Question: This is the Spring-Integration-config I have:
'''
jdbc-inbound-adapter --> 1st QueueChannel --> Splitter --> Router --> ServiceActivator -->outbound-channel-adapter
'''
When I execute a load of 6000messages which are in a table to be picked up by the jdbc-inbound-adapter it takes 34Mins to get all these messages processed.
And I observed it takes lot of time to get a message to move from Splitter to Router. To decrease the time can I use the below configuration: ()
'''
<si:splitter input-channel="firstQueueChannel" output-channel="splitQueueChannel" auto-startup="true" send-timeout="1">
<si:poller fixed-delay="50" time-unit="MILLISECONDS" receive-timeout="5000" max-messages-per-poll="200" task-executor="messageTypeSplitterTaskExecutor"/>
</si:splitter>
<task:executor id="messageTypeSplitterTaskExecutor" pool-size="2-20" queue-capacity="10" keep-alive="1" rejection-policy="CALLER_RUNS"/>
<si:router input-channel="splitQueueChannel" ref="messageTypeRouter" method ="routeMessage" auto-startup="true" >
<si:poller fixed-delay="50" time-unit="MILLISECONDS" receive-timeout="5000" max-messages-per-poll="200" task-executor="messageTypeRouterTaskExecutor"/>
</si:router>
<task:executor id="messageTypeRouterTaskExecutor" pool-size="2-20" queue-capacity="10" keep-alive="1" rejection-policy="CALLER_RUNS"/>
'''
My Question here is: Should I use fixed-rate or fixed-delay on the Poller and should the receive-timeout should be 0 as suggested by Gary in this link:
<URL>
It would be great if some one can point me in the right direction. We get a load of 400K messages on 30% load
Update:
This is the jdbc-inbound-adapter config and the adapter uses the puts the messages on the 'firstQueueChannel':
'''
<si-jdbc:inbound-channel-adapter id="jdbcInboundAdapter"
channel="firstQueueChannel" data-source="myDataSource"
auto-startup="true"
query="SELECT * FROM STAGE_TABLE WHERE STATUS='WAITING' FOR UPDATE SKIP LOCKED"
update="UPDATE STAGE_TABLE SET STATUS='IN_PROGRESS' WHERE ID IN (:Id)"
max-rows-per-poll="100" row-mapper="rowMapper"
update-per-row="true">
<si:poller fixed-rate="5000">
<si:advice-chain>
<ref bean="txAdvice"/>
<ref bean="inboundAdapterConfiguration"/>
</si:advice-chain>
</si:poller>
</si-jdbc:inbound-channel-adapter>
'''
This is the high-level with all the details:
'''
JdbcInboundAdapter --> Splitter ---> Router ---> Service-Activators---> Router (Routed by Result Category) ---> Service Activators --> Router (Routed by Result Type) ---> Service Activators ---> Aggregator --> Outboundchannel adapter
'''
Below is the complete configuration:
'''
<?xml version="1.0" encoding="UTF-8"?>
<beans xmlns="http://www.springframework.org/schema/beans"
xmlns:xsi="http://www.w3.org/2001/XMLSchema-instance"
xmlns:si="http://www.springframework.org/schema/integration"
xmlns:task="http://www.springframework.org/schema/task"
xmlns:si-jdbc="http://www.springframework.org/schema/integration/jdbc"
xmlns:tx="http://www.springframework.org/schema/tx"
xsi:schemaLocation="http://www.springframework.org/schema/beans
http://www.springframework.org/schema/beans/spring-beans.xsd
http://www.springframework.org/schema/integration
http://www.springframework.org/schema/integration/spring-integration-2.2.xsd
http://www.springframework.org/schema/task http://www.springframework.org/schema/task/spring-task-3.1.xsd
http://www.springframework.org/schema/integration/jdbc http://www.springframework.org/schema/integration/jdbc/spring-integration-jdbc-2.2.xsd
http://www.springframework.org/schema/tx http://www.springframework.org/schema/tx/spring-tx.xsd">
<!--This channel is linked to the inbound-adapter -->
<si:channel id="firstQueueChannel">
<si:queue capacity="200"/>
</si:channel>
<bean id="mapperUtil" class="com.foo.service.process.mapper.common.MapperUtil"></bean>
<bean id="rowMapperForHighPriority" class="com.foo.service.process.mapper.HighPriorityResultStatusMapper"></bean>
<bean id="inboundAdapterPollingConfiguration" class="com.foo.service.download.retriever.impl.InboundAdapterPollingConfigurationImpl">
<property name="channel" ref="firstQueueChannel"/>
<property name="jdbcInboundAdapter" ref="jdbcInboundAdapter"/>
</bean>
<!--#################1. JDBC-INBOUND-ADAPTER: This pushes messages to the channel ###########################-->
<si-jdbc:inbound-channel-adapter id="jdbcInboundAdapter"
channel="firstQueueChannel" data-source="myDataSource"
auto-startup="true"
query="SELECT * FROM STAGE_TABLE WHERE STATUS='WAITING' FOR UPDATE SKIP LOCKED"
update="UPDATE STAGE_TABLE SET STATUS='IN_PROGRESS' WHERE ID IN (:Id)"
max-rows-per-poll="100" row-mapper="rowMapper"
update-per-row="true">
<si:poller fixed-rate="5000">
<si:advice-chain>
<ref bean="txAdvice"/>
<ref bean="inboundAdapterConfiguration"/>
</si:advice-chain>
</si:poller>
</si-jdbc:inbound-channel-adapter>
<tx:advice id="txAdvice">
<tx:attributes>
<tx:method name="get*" read-only="false"/>
<tx:method name="*"/>
</tx:attributes>
</tx:advice>
<!--#################2. This splits the Payload of List to individual payload ################################-->
<si:splitter input-channel="firstQueueChannel" output-channel="splitQueueChannel" auto-startup="true" send-timeout="1">
<si:poller fixed-delay="50" time-unit="MILLISECONDS" receive-timeout="5000" max-messages-per-poll="200" task-executor="messageTypeSplitterTaskExecutor"/>
</si:splitter>
<si:channel id="splitQueueChannel">
<si:queue capacity="200"/>
</si:channel>
<task:executor id="messageTypeSplitterTaskExecutor" pool-size="2-20" queue-capacity="10" keep-alive="1" rejection-policy="CALLER_RUNS"/>
<!--##################################### 3. Here we get 2 types of messages STATUS, RESULT and RESULT_SET this ROUTER would route messages depending on the message type #####################################-->
<si:router input-channel="splitQueueChannel" ref="messageTypeRouter" method ="routeMessage" auto-startup="true" >
<si:poller fixed-delay="50" time-unit="MILLISECONDS" receive-timeout="5000" max-messages-per-poll="200" task-executor="messageTypeRouterTaskExecutor"/>
</si:router>
<bean id="messageTypeHighRouter" class="com.foo.service.process.router.MessageTypeHighRouter"/>
<task:executor id="messageTypeRouterTaskExecutor" pool-size="2-20" queue-capacity="10" keep-alive="1" rejection-policy="CALLER_RUNS"/>
<!-- STATUS MESSAGES GO TO THIS CHANNEL -->
<si:channel id="statusHighChannel">
<si:queue capacity="50"/>
</si:channel>
<!--#####################################4. SERVICE ACTIVATOR TO PROCESS THE STATUS-MESSAGES #####################################-->
<si:service-activator input-channel="statusHighChannel" ref="statusConsumeService" method="consumeStatus" output-channel="ackHighChannel">
<si:poller task-executor="statusMessageHighTaskExecutor" fixed-delay="1000"/>
</si:service-activator>
<task:executor id="statusMessageHighTaskExecutor" pool-size="2-15" queue-capacity="5" keep-alive="1" rejection-policy="CALLER_RUNS"/>
<!-- ACKNOWLEDGE CHANNEL -->
<si:channel id="ackHighChannel"/>
<!--#####################################5. Processing Results #####################################-->
<!-- Have a Router to Route results according to OrderType on OrderTypeHandler Channels
and on each channel have a service activator to process the results accordingly -->
<!-- BELOW ARE THE CHANNEL DEFINITIONS FOR RESULT AND RESULT_SET -->
<si:channel id="highSimpleOrderResultChannel">
<si:queue capacity="50"/>
</si:channel>
<si:channel id="resultHighChannel">
<si:queue capacity="50"/>
</si:channel>
<si:channel id="resultOrderSetHighChannel">
<si:queue capacity="50"/>
</si:channel>
<si:channel id="resultOrderSetSplitHighChannel">
<si:queue capacity="50"/>
</si:channel>
<!--##################################### 6. This service-activator would get a RESULT_SET Object which would convert it to List<RESULT> and returns it #####################################-->
<si:service-activator input-channel="resultOrderSetHighChannel"
output-channel="resultOrderSetSplitHighChannel" ref="resultOrderSetSplitter"
method="splitOrderSetResultToOrderResult">
<si:poller task-executor="resultMessageSetHighTaskExecutor"
fixed-delay="1000" />
</si:service-activator>
<task:executor id="resultMessageSetHighTaskExecutor" pool-size="2-15" queue-capacity="2" keep-alive="1" rejection-policy="CALLER_RUNS"/>
<!--##################################### 7. This bean converts RESULT Object to List<RESULT> object and the list size is 1 #####################################-->
<bean id="simpleOrderResultMapper" class="com.foo.service.process.transformer.SimpleMissionResultTransformer"/>
<si:transformer id="simpleOrderResultHighTransformer" input-channel="highSimpleOrderResultChannel" method="transform" output-channel="resultOrderSetSplitHighChannel" ref="simpleOrderResultMapper"/>
<bean id="splitterBean" class="com.foo.service.process.impl.MessageSplitter" />
<!--#####################################8. SPLITTER : LIST<RESULT> to RESULT #####################################-->
<si:chain input-channel="resultOrderSetSplitHighChannel" output-channel="resultHighChannel">
<si:splitter ref="splitterBean"/>
</si:chain>
<!--##################################### 9. This service would update the OrderTypeCategory attribute in the payload #####################################-->
<si:service-activator input-channel="resultHighChannel"
output-channel="processResultHighChannel" ref="resultAssignCategoryService"
method="processCategoryResults">
<si:poller task-executor="resultMessageHighTaskExecutor"
fixed-delay="1000" />
</si:service-activator>
<task:executor id="resultMessageHighTaskExecutor" pool-size="2-15" queue-capacity="2" keep-alive="1" rejection-policy="CALLER_RUNS"/>
<!--#####################################10. This router uses the OrderTypeCategory attribute to route to the below channels #####################################-->
<si:router input-channel="processResultHighChannel" ref="orderTypeCategoryRouter" method ="routeHighMessage"/>
<!-- ORDER-TYPE-CATEGORY Channels -->
<si:channel id="ORDERHighChannel">
<si:queue capacity="50"/>
</si:channel>
<si:channel id="NOTIFICATION_SOFTWARE_UPDATEHighChannel">
<si:queue capacity="50"/>
</si:channel>
<si:channel id="NOTIFICATION_USERHighChannel">
<si:queue capacity="50"/>
</si:channel>
<si:channel id="ALERTHighChannel">
<si:queue capacity="50"/>
</si:channel>
<si:channel id="FILE_WATCHERHighChannel">
<si:queue capacity="50"/>
</si:channel>
<si:channel id="ERRORHighChannel">
<si:queue capacity="50"/>
</si:channel>
<si:transformer id="highTransformer" input-channel="ERRORHighChannel" method="transform" output-channel="ackHighChannel" ref="OrderResultsMessageTransformer"/>
<!--11. This service-activator would update the OrderType attribute in the payload-->
<si:service-activator input-channel="ORDERHighChannel" output-channel="processORDERHighChannel" ref="resultAssignCategoryService" method="processOrderResults" >
<si:poller task-executor="resultOrderHighTaskExecutor" fixed-delay="1000" />
</si:service-activator>
<task:executor id="resultOrderHighTaskExecutor" pool-size="2-15" queue-capacity="2" keep-alive="1" rejection-policy="CALLER_RUNS"/>
<!--#######12. This router would use the OrderType Attribute to route to different channels and the service-activators on the channels will process the messages#####-->
<si:router input-channel="processORDERHighChannel" ref ="orderTypeRouter" method ="routeHighMessage"/>
<!--############13. Below are the list of channels and service-activators which process the messages when they reach their respective channels###############-->
<!-- Get_Properties Handler -->
<si:channel id="GET_PROPERTIESHighChannel">
<si:queue capacity="50"/>
</si:channel>
<si:service-activator input-channel="GET_PROPERTIESHighChannel" ref="getPropertiesHandler" method="handleRawMissionResult" output-channel="prepareResultsHighChannel">
<si:poller task-executor="getPropertiesHandlerHighTaskExecutor" fixed-delay="1000"/>
</si:service-activator>
<task:executor id="getPropertiesHandlerHighTaskExecutor" pool-size="2-15" queue-capacity="2" keep-alive="1" rejection-policy="CALLER_RUNS"/>
<!-- Set_Properties Handler -->
<si:channel id="SET_PROPERTIESHighChannel">
<si:queue capacity="50"/>
</si:channel>
<si:service-activator input-channel="SET_PROPERTIESHighChannel" ref="updateResultStatusHandler" method="handleRawMissionResult" output-channel="prepareResultsHighChannel">
<si:poller task-executor="setPropertiesHandlerHighTaskExecutor" fixed-delay="1000"/>
</si:service-activator>
<task:executor id="setPropertiesHandlerHighTaskExecutor" pool-size="2-15" queue-capacity="2" keep-alive="1" rejection-policy="CALLER_RUNS"/>
<!-- ADD_PROPERTIES Handler -->
<si:channel id="ADD_AGENT_PROPERTIESHighChannel">
<si:queue capacity="50"/>
</si:channel>
<si:service-activator input-channel="ADD_AGENT_PROPERTIESHighChannel" ref="updateResultStatusHandler" method="handleRawMissionResult" output-channel="prepareResultsHighChannel">
<si:poller task-executor="addAgentPropertiesHandlerHighTaskExecutor" fixed-delay="1000"/>
</si:service-activator>
<task:executor id="addAgentPropertiesHandlerHighTaskExecutor" pool-size="2-15" queue-capacity="2" keep-alive="1" rejection-policy="CALLER_RUNS"/>
<!-- FILE_DOWNLOAD_ Handler -->
<si:channel id="FILE_DOWNLOAD_HighChannel">
<si:queue capacity="50"/>
</si:channel>
<si:service-activator input-channel="FILE_DOWNLOAD_HighChannel" ref="updateResultStatusHandler" method="handleRawMissionResult" output-channel="prepareResultsHighChannel">
<si:poller task-executor="fileDownloadHandlerHighTaskExecutor" fixed-delay="1000"/>
</si:service-activator>
<task:executor id="fileDownloadHandlerHighTaskExecutor" pool-size="2-15" queue-capacity="2" keep-alive="1" rejection-policy="CALLER_RUNS"/>
<!-- GROOVY_SCRIPT_EXECUTION Handler -->
<si:channel id="GROOVY_SCRIPT_EXECUTIONHighChannel">
<si:queue capacity="50"/>
</si:channel>
<si:service-activator input-channel="GROOVY_SCRIPT_EXECUTIONHighChannel" ref="updateResultStatusHandler" method="handleRawMissionResult" output-channel="prepareResultsHighChannel">
<si:poller task-executor="groovyScriptExecutionHandlerHighTaskExecutor" fixed-delay="1000"/>
</si:service-activator>
<task:executor id="groovyScriptExecutionHandlerHighTaskExecutor" pool-size="2-15" queue-capacity="2" keep-alive="1" rejection-policy="CALLER_RUNS"/>
<!-- SHELL_SCRIPT_EXECUTION Handler -->
<si:channel id="SHELL_SCRIPT_EXECUTIONHighChannel">
<si:queue capacity="50"/>
</si:channel>
<si:service-activator input-channel="SHELL_SCRIPT_EXECUTIONHighChannel" ref="updateResultStatusHandler" method="handleRawMissionResult" output-channel="prepareResultsHighChannel">
<si:poller task-executor="shellScriptExecutionHandlerHighTaskExecutor" fixed-delay="1000"/>
</si:service-activator>
<task:executor id="shellScriptExecutionHandlerHighTaskExecutor" pool-size="2-15" queue-capacity="2" keep-alive="1" rejection-policy="CALLER_RUNS"/>
<!-- NOTIFY_DEVICE Handler -->
<si:channel id="NOTIFY_DEVICEHighChannel">
<si:queue capacity="50"/>
</si:channel>
<si:service-activator input-channel="NOTIFY_DEVICEHighChannel" ref="updateResultStatusHandler" method="handleRawMissionResult" output-channel="prepareResultsHighChannel">
<si:poller task-executor="notifyDeviceHandlerHighTaskExecutor" fixed-delay="1000"/>
</si:service-activator>
<task:executor id="notifyDeviceHandlerHighTaskExecutor" pool-size="2-15" queue-capacity="2" keep-alive="1" rejection-policy="CALLER_RUNS"/>
<!-- AGENT_REGISTRATION Handler -->
<si:channel id="AGENT_REGISTRATIONHighChannel">
<si:queue capacity="50"/>
</si:channel>
<si:service-activator input-channel="REGISTRATIONHighChannel" ref="updateResultStatusHandler" method="handleRawMissionResult" output-channel="prepareResultsHighChannel">
<si:poller task-executor="registrationHandlerHighTaskExecutor" fixed-delay="1000"/>
</si:service-activator>
<task:executor id="registrationHandlerHighTaskExecutor" pool-size="2-15" queue-capacity="2" keep-alive="1" rejection-policy="CALLER_RUNS"/>
<!-- FILE_WATCHER Handler -->
<si:channel id="FILE_WATCHERHighChannel">
<si:queue capacity="50"/>
</si:channel>
<si:service-activator input-channel="FILE_WATCHERHighChannel" ref="updateResultStatusHandler" method="handleRawMissionResult" output-channel="prepareResultsHighChannel">
<si:poller task-executor="fileWatcherHandlerHighTaskExecutor" fixed-delay="1000"/>
</si:service-activator>
<task:executor id="fileWatcherHandlerHighTaskExecutor" pool-size="2-15" queue-capacity="2" keep-alive="1" rejection-policy="CALLER_RUNS"/>
<!-- CONFIGURE_FAST_POLLING Handler -->
<si:channel id="CONFIGURE_POLLINGHighChannel">
<si:queue capacity="50"/>
</si:channel>
<si:service-activator input-channel="CONFIGURE_POLLINGHighChannel" ref="updateResultStatusHandler" method="handleRawMissionResult" output-channel="prepareResultsHighChannel">
<si:poller task-executor="configurePollingHandlerHighTaskExecutor" fixed-delay="1000"/>
</si:service-activator>
<task:executor id="configurePollingHandlerHighTaskExecutor" pool-size="2-15" queue-capacity="2" keep-alive="1" rejection-policy="CALLER_RUNS"/>
<!-- FILE_UPLOAD_TO_ENTERPRISE Handler, This is Murthy's Service -->
<si:channel id="FILE_UPLOAD_HighChannel">
<si:queue capacity="50"/>
</si:channel>
<si:service-activator input-channel="FILE_UPLOAD_HighChannel" expression="@fileTransferHandler.handleMissionResult(payload,false,headers)" output-channel="prepareResultsHighChannel">
<si:poller task-executor="fileUploadToEnterpriseHandlerHighTaskExecutor" fixed-delay="1000"/>
</si:service-activator>
<task:executor id="fileUploadHandlerHighTaskExecutor" pool-size="10-30" queue-capacity="2" keep-alive="1" rejection-policy="CALLER_RUNS"/>
<!-- DB_SCRIPT_EXECUTION Handler -->
<si:channel id="DB_SCRIPT_EXECUTIONHighChannel">
<si:queue capacity="50"/>
</si:channel>
<si:service-activator input-channel="DB_SCRIPT_EXECUTIONHighChannel" expression="@fileTransferHandler.handleMissionResult(payload,false,headers)" output-channel="prepareResultsHighChannel">
<si:poller task-executor="dbScriptExecutionHandlerHighTaskExecutor" fixed-delay="1000"/>
</si:service-activator>
<task:executor id="dbScriptExecutionHandlerHighTaskExecutor" pool-size="2-15" queue-capacity="2" keep-alive="1" rejection-policy="CALLER_RUNS"/>
<!-- FILE_SEARCH Handler -->
<si:channel id="FILE_SEARCHHighChannel">
<si:queue capacity="50"/>
</si:channel>
<si:service-activator input-channel="FILE_SEARCHHighChannel" expression="@fileSearchHandler.handleMissionResult(payload,headers)" output-channel="prepareResultsHighChannel">
<si:poller task-executor="fileSearchHandlerHighTaskExecutor" fixed-delay="1000"/>
</si:service-activator>
<task:executor id="fileSearchHandlerHighTaskExecutor" pool-size="2-15" queue-capacity="2" keep-alive="1" rejection-policy="CALLER_RUNS"/>
<!--Category Handlers -->
<!-- DIRECTORY_WATCHER Handler -->
<si:channel id="FILE_WATCHER_CATEGORYHighChannel">
<si:queue capacity="50"/>
</si:channel>
<si:service-activator input-channel="FILE_WATCHER_CATEGORYHighChannel" expression="@fileTransferHandler.handleMissionResult(payload,true,headers)" output-channel="prepareResultsHighChannel">
<si:poller task-executor="fileWatcherHandlerCategoryHighTaskExecutor" fixed-delay="1000"/>
</si:service-activator>
<task:executor id="fileWatcherHandlerCategoryHighTaskExecutor" pool-size="2-15" queue-capacity="2" keep-alive="1" rejection-policy="CALLER_RUNS"/>
<!-- Below are the channels required to do aggregation -->
<si:channel id="prepareResultsHighChannel">
<si:queue capacity="500"/>
</si:channel>
<si:channel id="aggregateHighChannel">
<si:queue capacity="500"/>
</si:channel>
<si:channel id="aggregateFileSearchHighChannel">
<si:queue capacity="500"/>
</si:channel>
<si:channel id="aggregateCommonHighChannel">
<si:queue capacity="500"/>
</si:channel>
<si:channel id="discardHighChannel">
<si:queue capacity="500"/>
</si:channel>
<!--######################################14.AGGREGATOR for the Result Messages######################################################################-->
<bean id="resultAggregatorBean" class="com.foo.service.consume.result.ResultAggregator" />
<si:aggregator input-channel="prepareResultsHighChannel" output-channel="aggregateHighChannel"
ref="resultAggregatorBean" method="send" release-strategy="resultAggregatorBean"
release-strategy-method="release" correlation-strategy="resultAggregatorBean"
correlation-strategy-method="correlate" send-partial-result-on-expiry="false" send-timeout="300000" discard-channel="discardHighChannel"/>
<!--#####################################15 ROUTER - To send to different activators depending on the type of result#############################################################################-->
<bean id="aggregatorRouter" class="com.foo.service.process.router.AggregatorRouter"/>
<si:router input-channel="aggregateHighChannel" ref="aggregatorRouter" method ="routeHighMessage"/>
<bean id="aggregatorUtil" class="com.foo.model.process.aggregate.AggregatorUtil"/>
<bean id="aggregateFileSearchResultService" class="com.foo.model.process.aggregate.impl.AggregateFileSearchResultServiceImpl">
<property name="missionResultDAO" ref="missionResultDAO"/>
<property name="aggregatorUtil" ref="aggregatorUtil"/>
</bean>
<!-- SERVICE-ACTIVATOR TO PROCESS MESSAGE ON HIGH PRIORITY, DEFAULT OR ADVANCE FILE-SEARCH-CHANNEL -->
<si:service-activator input-channel="aggregateFileSearchHighChannel" ref="aggregateFileSearchResultService" method="processAggregatorResponse" output-channel="ackHighChannel">
<si:poller task-executor="aggregateResultHighTaskExecutor" fixed-delay="1000"/>
</si:service-activator>
<!-- TASK EXECUTOR TO PROCESS MESSAGE ON ON HIGH PRIORITY FILE-SEARCH-CHANNEL -->
<task:executor id="aggregateResultHighTaskExecutor" pool-size="2-15" queue-capacity="2" keep-alive="1" rejection-policy="CALLER_RUNS"/>
<!-- BEAN TO PROCESS MESSAGE ON COMMON-CHANNEL -->
<bean id="aggregateCommonResultService" class="com.foo.model.process.aggregate.impl.AggregateCommonResultServiceImpl">
<property name="missionResultDAO" ref="missionResultDAO"/>
<property name="aggregatorUtil" ref="aggregatorUtil"/>
</bean>
<!-- SERVICE-ACTIVATOR TO PROCESS MESSAGE ON COMMON-CHANNEL -->
<si:service-activator input-channel="aggregateCommonHighChannel" ref="aggregateCommonResultService" method="processAggregatorResponse" output-channel="ackHighChannel">
<si:poller task-executor="aggregateCommonHighTaskExecutor" fixed-delay="1000"/>
</si:service-activator>
<!-- TASK EXECUTOR TO PROCESS MESSAGE ON COMMON-CHANNEL -->
<task:executor id="aggregateCommonHighTaskExecutor" pool-size="2-30" queue-capacity="2" keep-alive="1" rejection-policy="CALLER_RUNS"/>
<bean id="evaluateResultService" class="com.foo.model.process.aggregate.impl.EvaluateResultServiceImpl">
<property name="missionResultDAO" ref="missionResultDAO"/>
</bean>
<bean id="discardResultDAO" class="com.foo.dao.mission.result.impl.DiscardResultDAOImpl">
<property name="sessionFactory" ref="mySessionFactory" />
<property name="missionResultDAO" ref="missionResultDAO"/>
</bean>
<!-- BEAN TO PROCESS MESSAGE ON DISCARD-CHANNEL -->
<bean id="discardResultService" class="com.foo.model.process.aggregate.impl.DiscardResultServiceImpl">
<property name="discardResultDAO" ref="discardResultDAO"/>
<property name="aggregatorUtil" ref="aggregatorUtil"/>
</bean>
<!-- SERVICE-ACTIVATOR TO PROCESS MESSAGE ON DISCARD-CHANNEL -->
<si:service-activator input-channel="discardHighChannel" ref="discardResultService" method="applyFailureStatusToMessagesOnDiscardChannel" output-channel="ackHighChannel">
<si:poller task-executor="discardHighTaskExecutor" fixed-delay="1000"/>
</si:service-activator>
<!-- TASK EXECUTOR TO PROCESS MESSAGE ON DISCARD-CHANNEL -->
<task:executor id="discardHighTaskExecutor" pool-size="2-30" queue-capacity="2" keep-alive="1" rejection-policy="CALLER_RUNS"/>
<!--###################################16. dispatch the result###########################################################-->
<!-- THIS IS THE FINAL ELEMENT WHICH WOULD UPDATE THE STAGING TABLE WITH THE MESSAGE STATUS TO SUCESS OR FAILURE -->
<si:outbound-channel-adapter ref="acknowledgementService" method="receiveMessage" channel="ackHighChannel" order="1">
</si:outbound-channel-adapter>
</beans>
'''
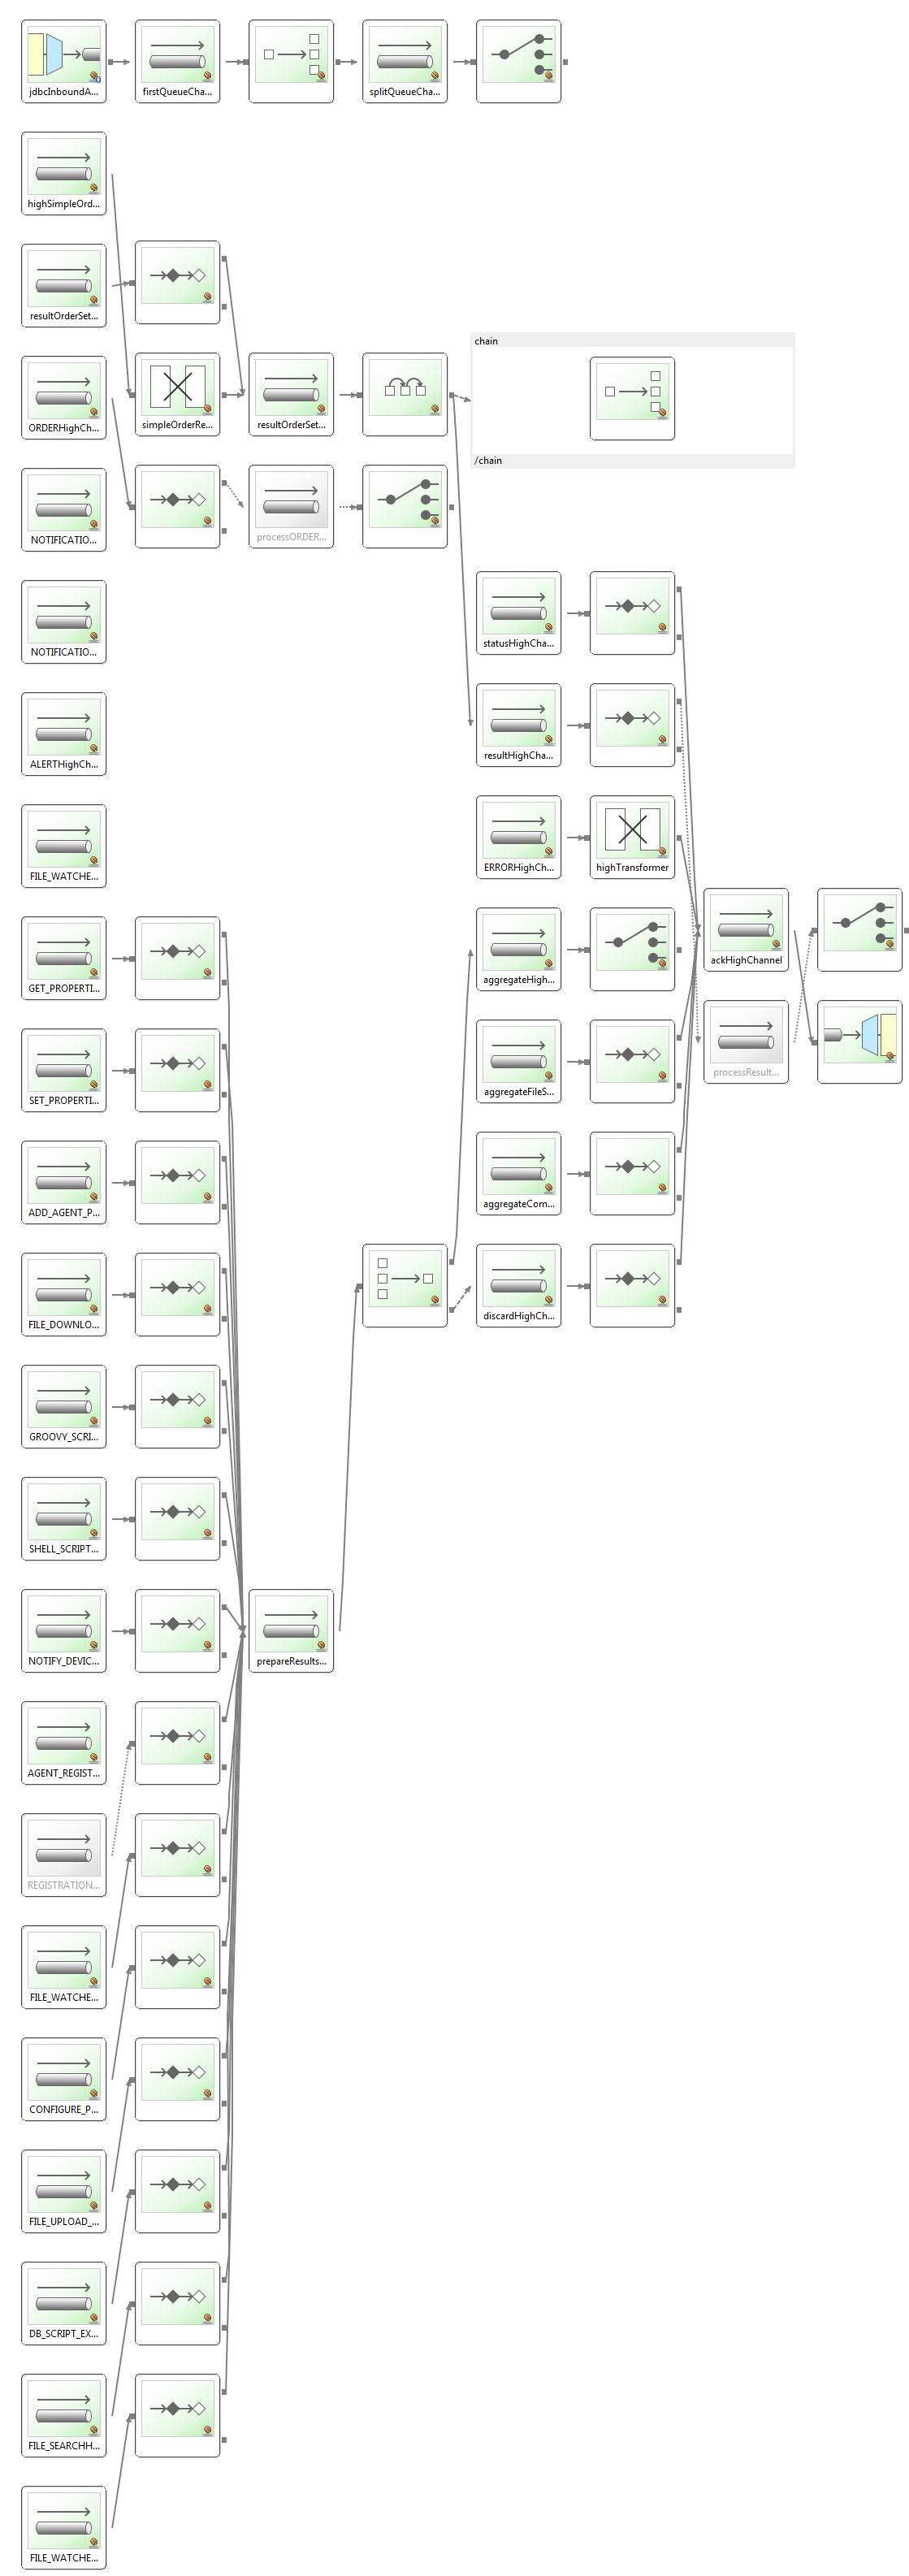
Answer: Why so many queue channels? You only need one handoff point to multi-thread; try invoking the splitter on the jdbc adapter poller's thread.
EDIT:
What are you trying to achieve by having pretty much every channel a 'QueueChannel'? This causes an incredible amount of thread context switching.
I would suggest starting out by having all channels 'DirectChannel's except for 'splitQueueChannel' and then add further concurrency downstream if you find you need it. But having pretty much every channel a queue channel is excessive unless there is something specific you are trying to achieve that I am not seeing.